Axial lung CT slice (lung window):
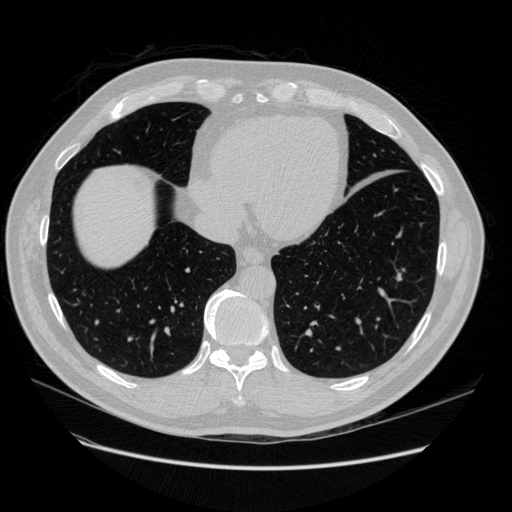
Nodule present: no